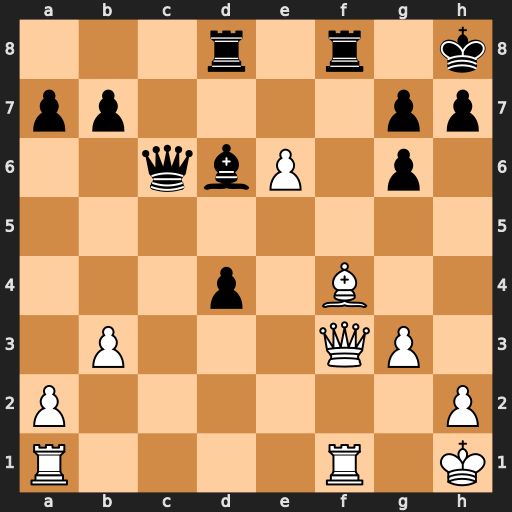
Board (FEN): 3r1r1k/pp4pp/2qbP1p1/8/3p1B2/1P3QP1/P6P/R4R1K
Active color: w
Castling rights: -
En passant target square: -
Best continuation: Qxc6 bxc6 Bxd6